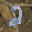
Label: 2